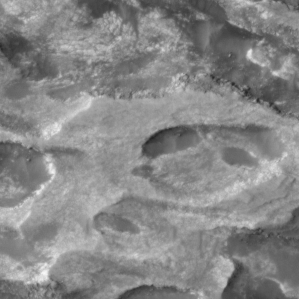
Label: non_frost